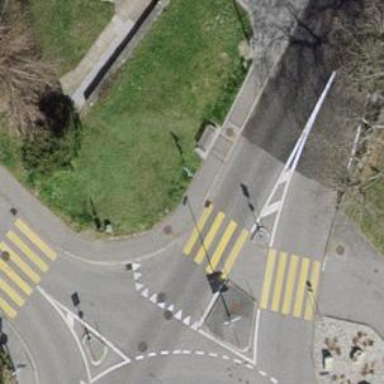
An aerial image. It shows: Uncontrolled zebra crossing with central island.